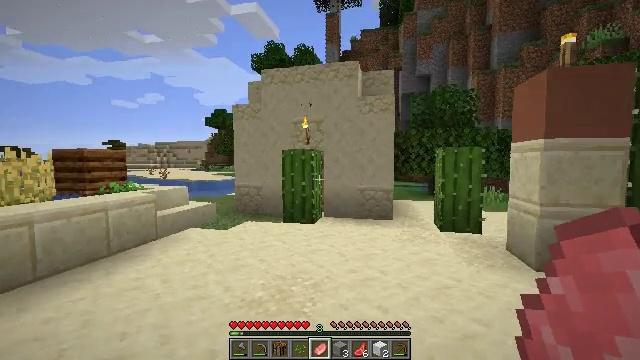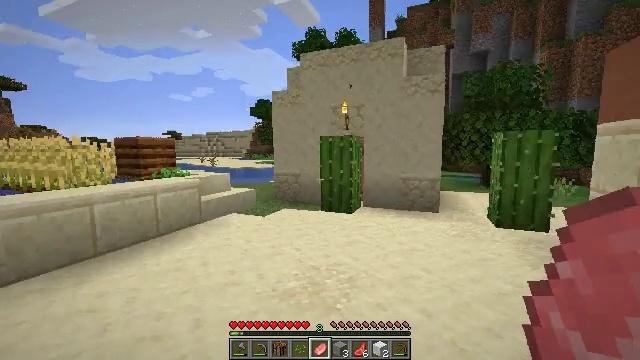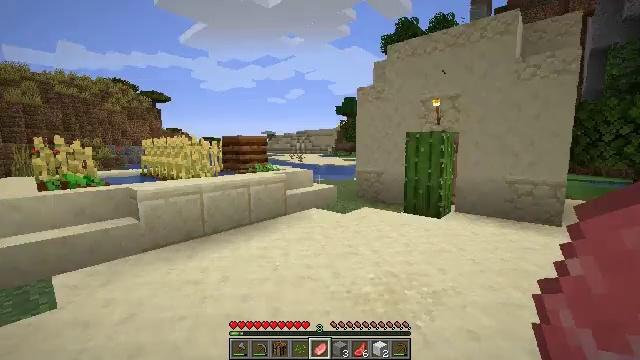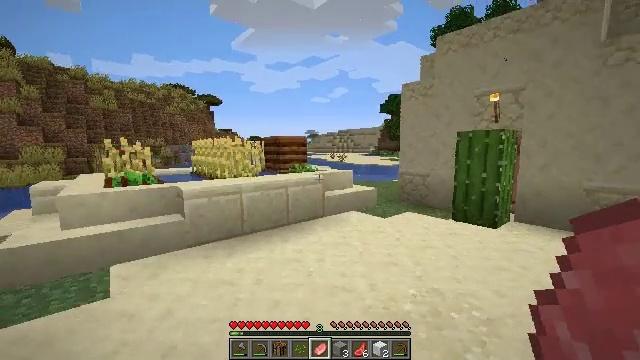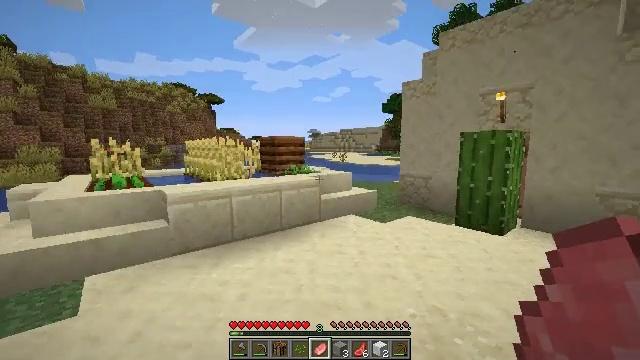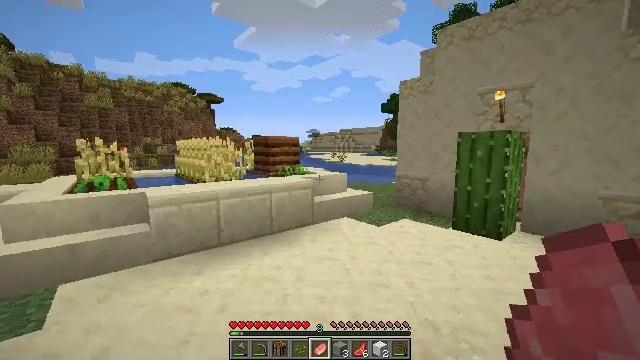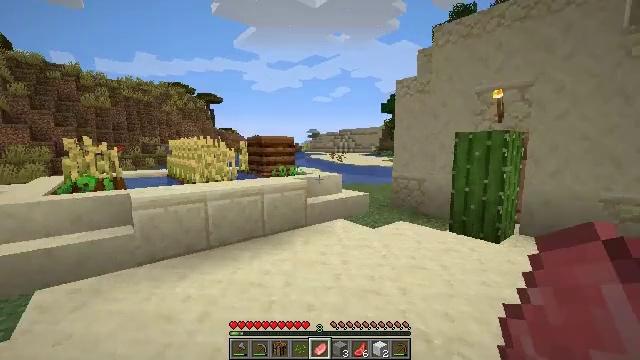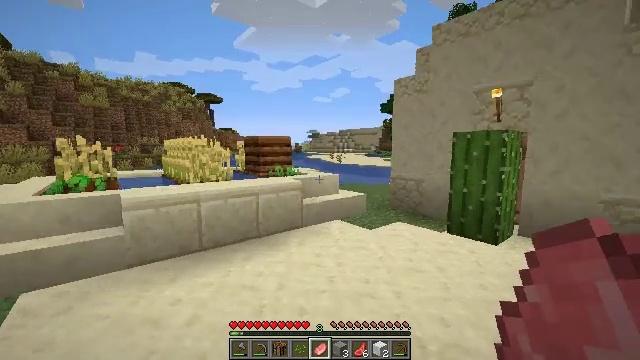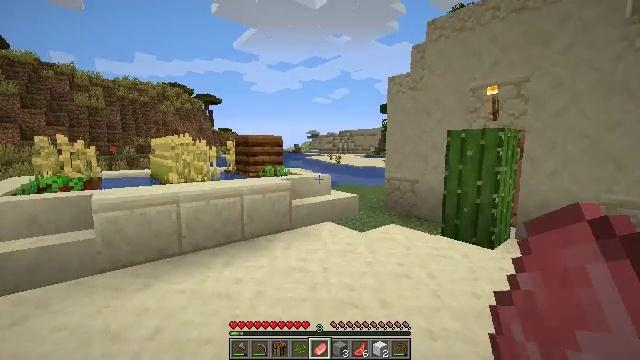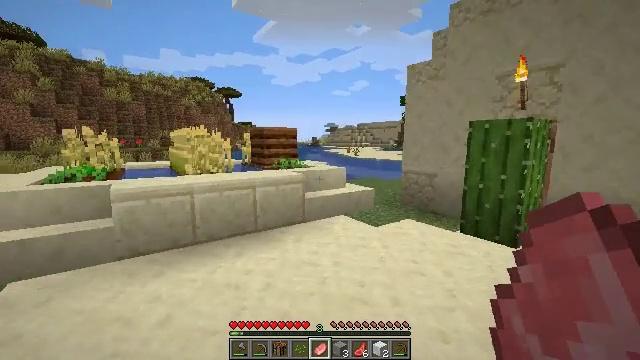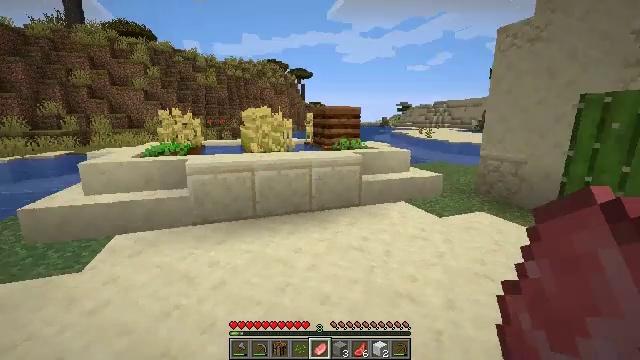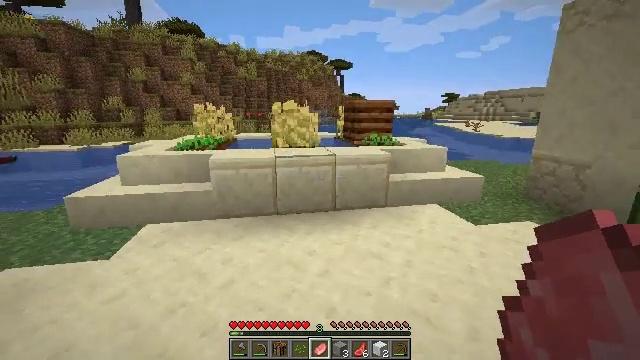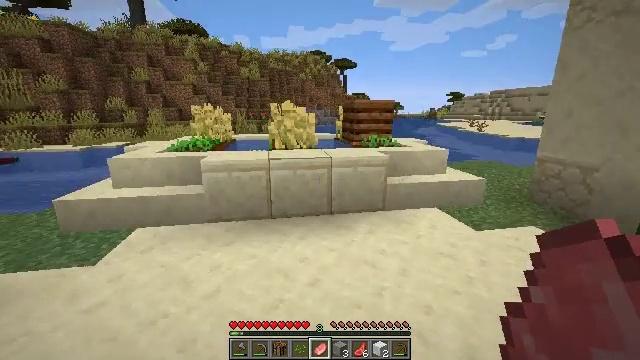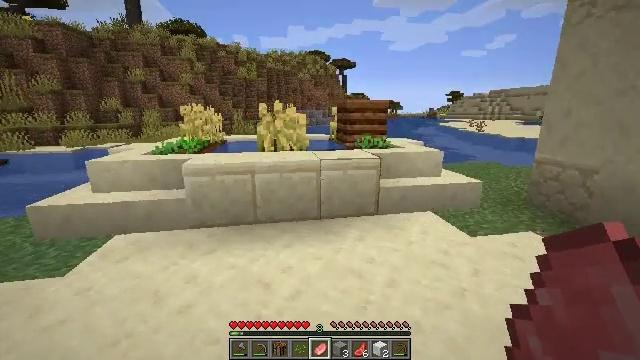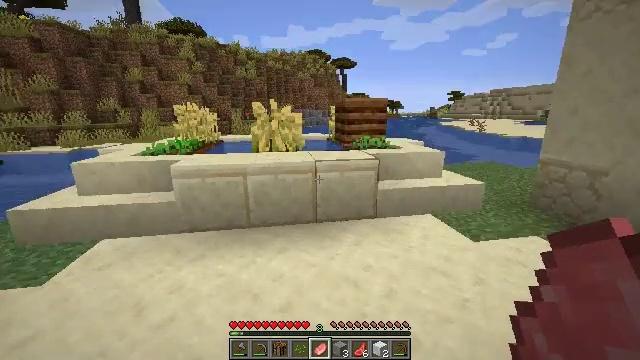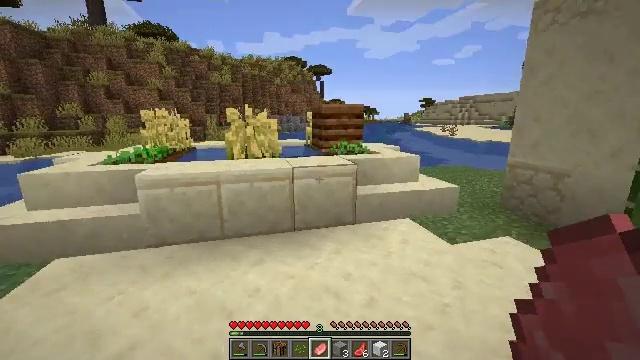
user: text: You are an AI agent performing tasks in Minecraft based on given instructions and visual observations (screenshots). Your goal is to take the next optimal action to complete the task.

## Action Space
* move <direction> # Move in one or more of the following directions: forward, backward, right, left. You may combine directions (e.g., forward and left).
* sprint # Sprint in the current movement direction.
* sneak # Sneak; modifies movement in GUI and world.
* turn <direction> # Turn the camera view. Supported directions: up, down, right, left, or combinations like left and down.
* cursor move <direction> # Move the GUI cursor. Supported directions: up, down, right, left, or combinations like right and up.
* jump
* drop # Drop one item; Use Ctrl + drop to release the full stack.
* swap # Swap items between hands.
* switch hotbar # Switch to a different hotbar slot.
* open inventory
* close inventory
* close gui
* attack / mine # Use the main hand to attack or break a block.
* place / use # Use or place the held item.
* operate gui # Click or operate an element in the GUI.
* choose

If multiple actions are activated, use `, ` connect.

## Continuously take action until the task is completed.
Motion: motion action
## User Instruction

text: Harvest the cactus plant.
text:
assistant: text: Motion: move forward, turn left and down
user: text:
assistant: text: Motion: move forward, turn left
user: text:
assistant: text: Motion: move forward, turn left
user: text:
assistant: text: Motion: move forward and move right
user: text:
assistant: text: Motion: move forward and move right
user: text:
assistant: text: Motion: move forward and move right
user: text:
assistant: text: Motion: move forward and move right
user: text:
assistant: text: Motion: move forward and move right
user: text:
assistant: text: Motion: move forward and move right, turn left and down
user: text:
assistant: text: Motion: move forward and move right, turn left and down
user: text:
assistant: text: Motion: move forward and move right, turn left and down
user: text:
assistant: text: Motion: move forward and move right
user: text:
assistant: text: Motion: move forward and move right
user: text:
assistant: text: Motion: move forward
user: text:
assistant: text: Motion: move forward, turn right and up
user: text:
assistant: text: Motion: move forward, turn right
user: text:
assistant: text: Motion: move forward, turn right
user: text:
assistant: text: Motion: move forward, turn right and up
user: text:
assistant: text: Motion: move forward, turn right and up
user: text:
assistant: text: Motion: move forward, turn right
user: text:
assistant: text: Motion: move forward and move left, turn right
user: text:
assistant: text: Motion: move forward and move left, turn right
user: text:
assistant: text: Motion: move forward and move left, turn right
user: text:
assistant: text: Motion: move forward and move left, turn right
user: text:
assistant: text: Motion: move forward and move left, turn right
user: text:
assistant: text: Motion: move forward and move left
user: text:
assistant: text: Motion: move forward and move left
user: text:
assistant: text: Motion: move forward and move left, turn right
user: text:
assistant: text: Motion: move forward and move left, turn right and down
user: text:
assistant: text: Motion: turn right and down